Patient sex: F
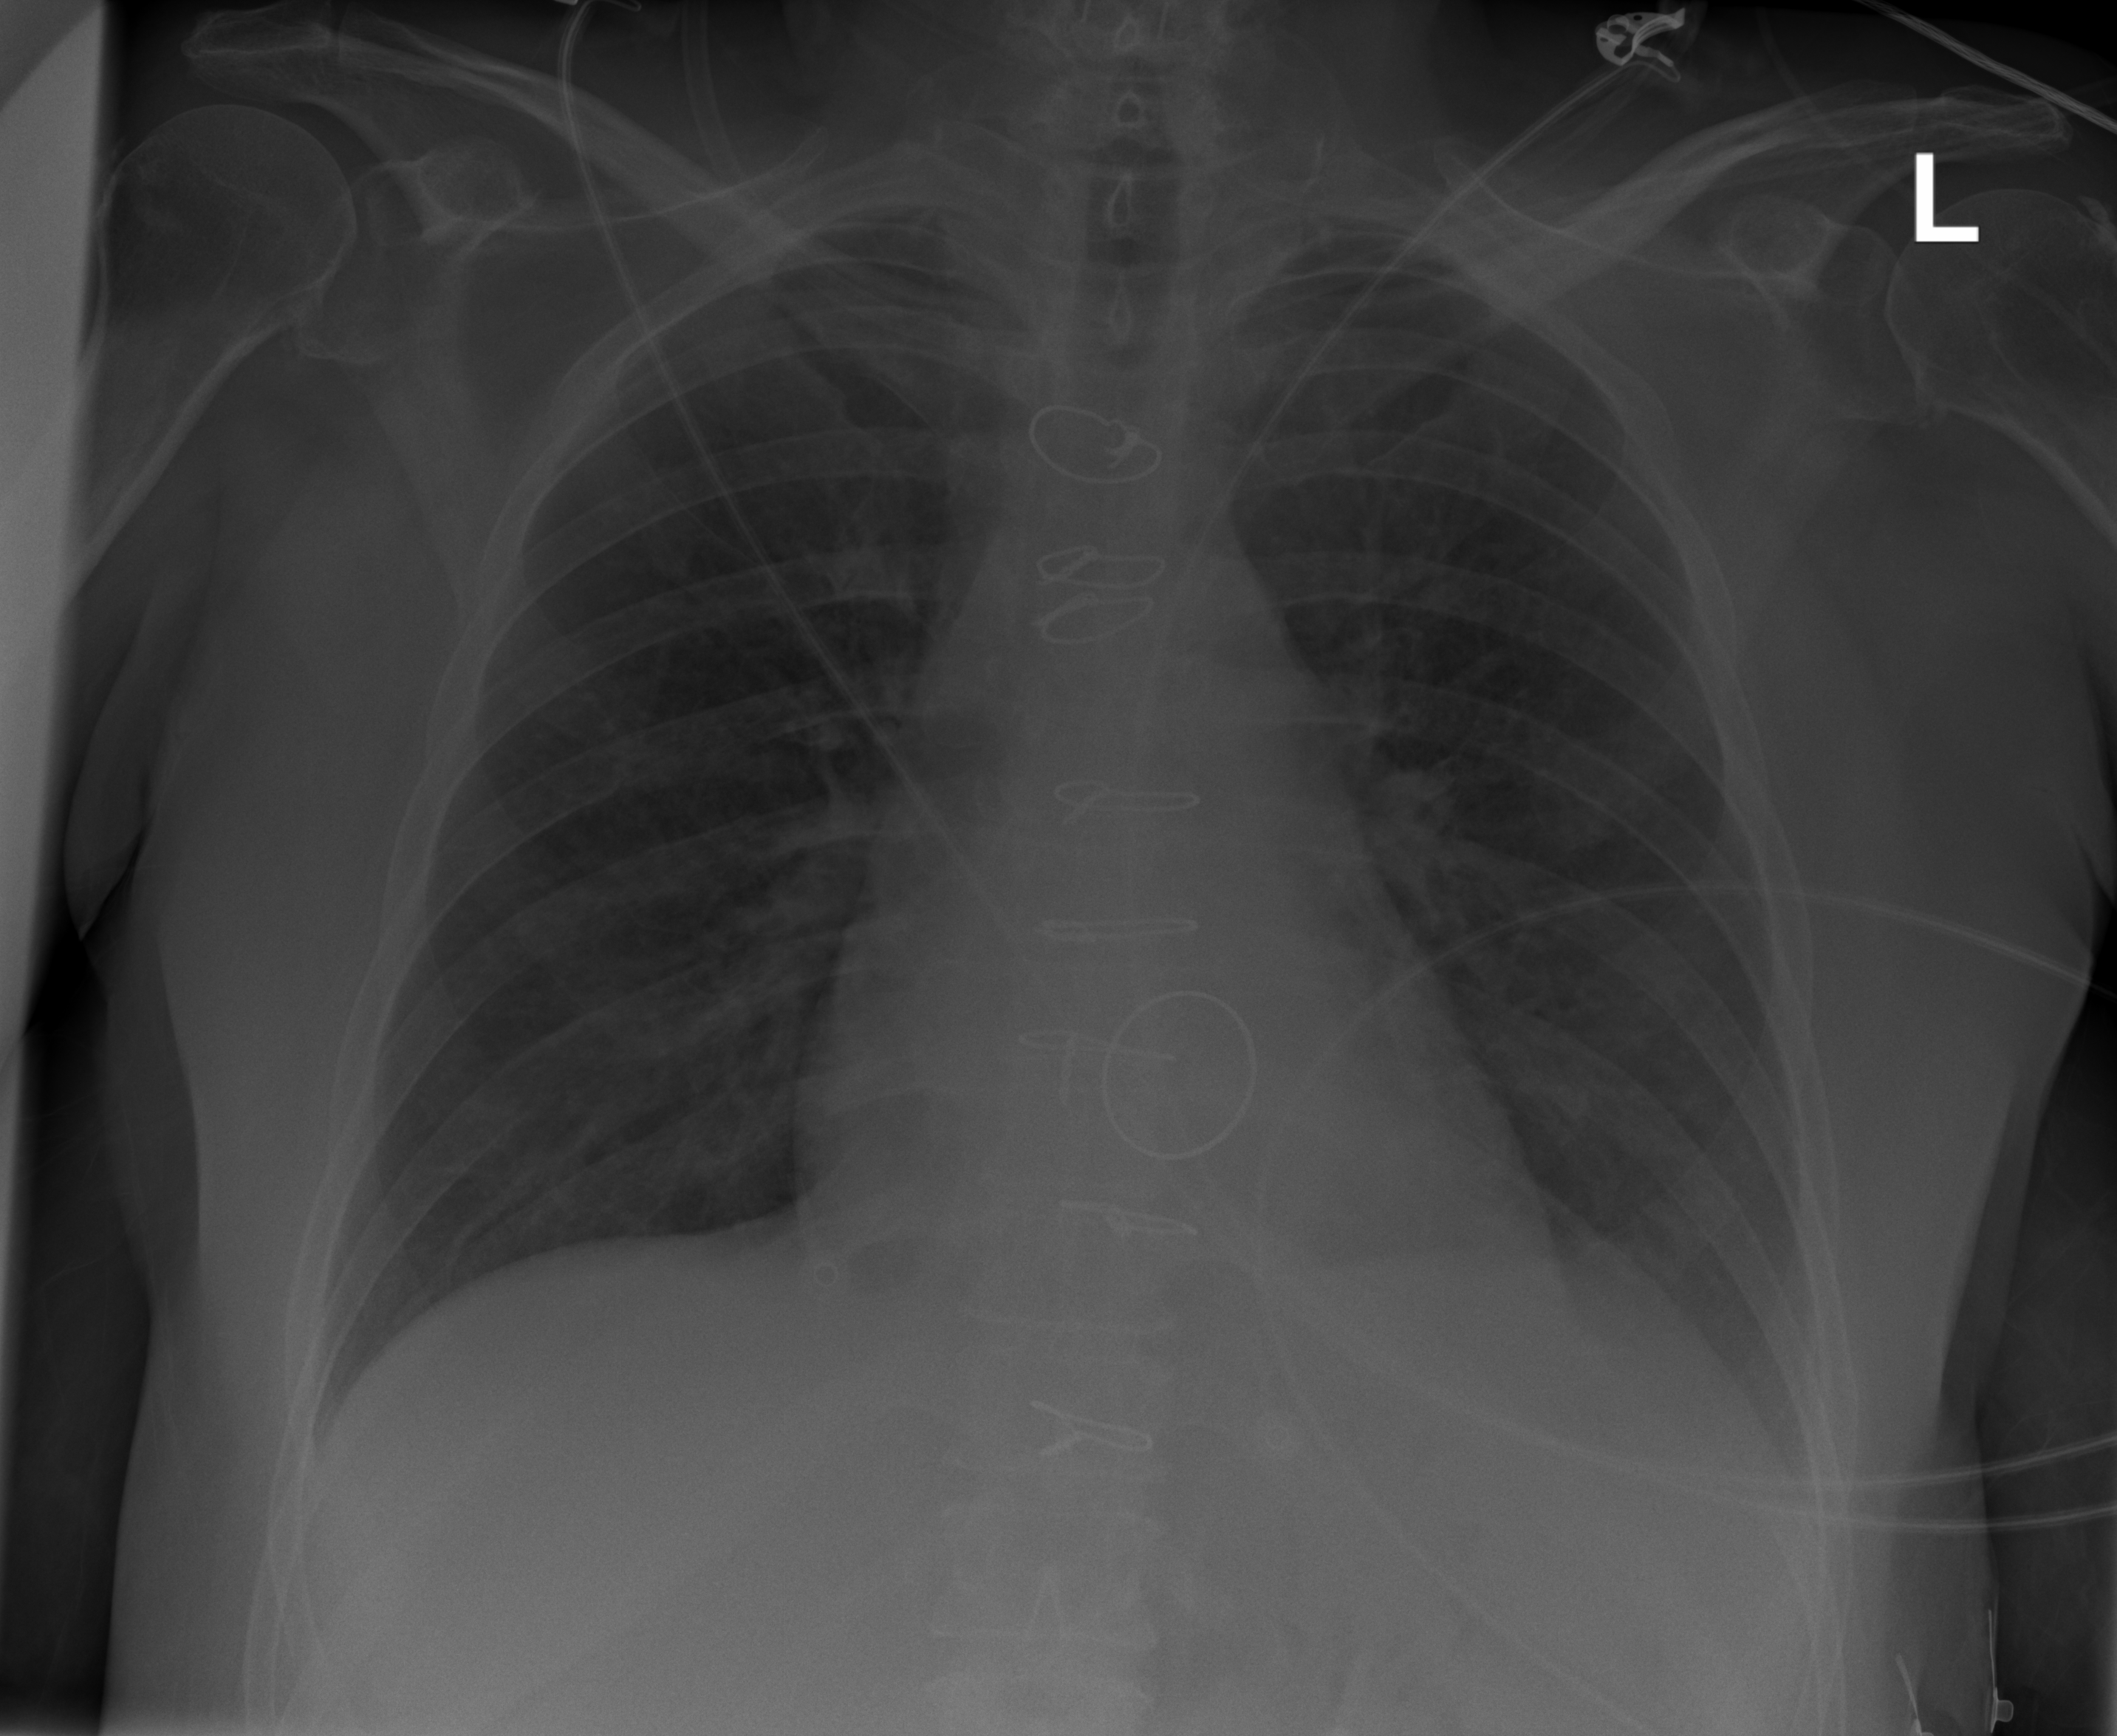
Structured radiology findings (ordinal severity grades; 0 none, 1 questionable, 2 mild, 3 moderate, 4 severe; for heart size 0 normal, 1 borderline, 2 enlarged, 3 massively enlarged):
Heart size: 0
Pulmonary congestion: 0
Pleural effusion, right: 0
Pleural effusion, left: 1
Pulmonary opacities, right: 1
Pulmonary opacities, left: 0
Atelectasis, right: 1
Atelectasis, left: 0